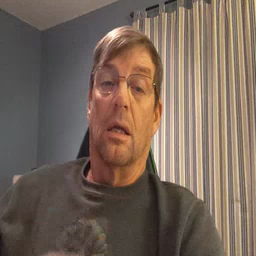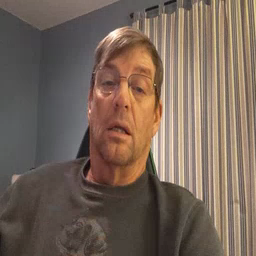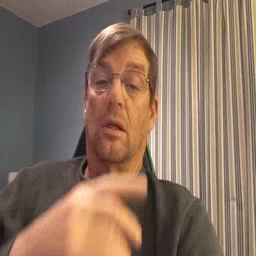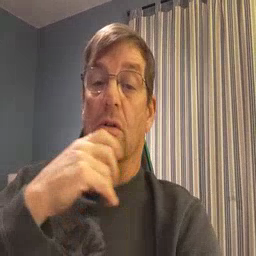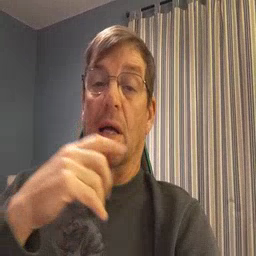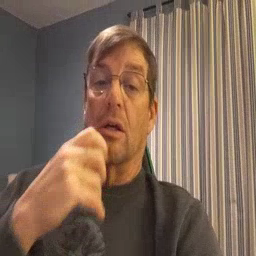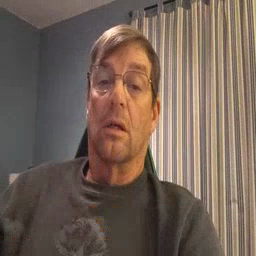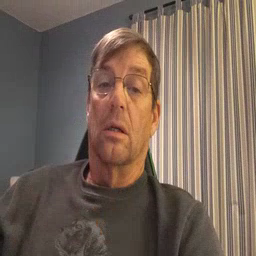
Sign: dryer